Interaction volume radius: 10 \u00c5
Interaction volume height: 15 \u00c5
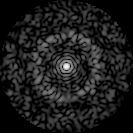
Disorder parameter: 0.8288